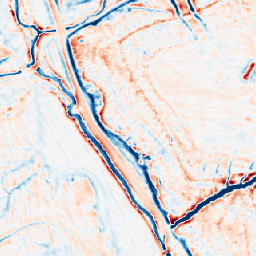
Category: edge_preserving
Decomposition family: bilateral
Decomposition parameters: d: 15
sigma_color: 25
sigma_space: 50
Upsampling method: nearest
Upsampling parameters: scale: 4
Upsampling scale: 4